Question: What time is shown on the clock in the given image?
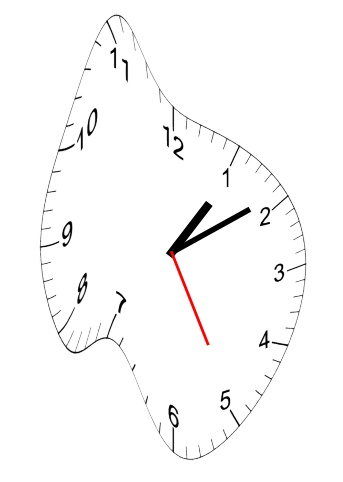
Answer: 01:09:25